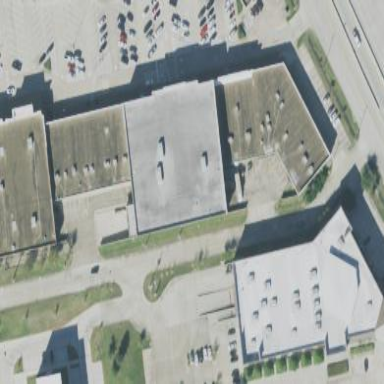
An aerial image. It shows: Retail building.